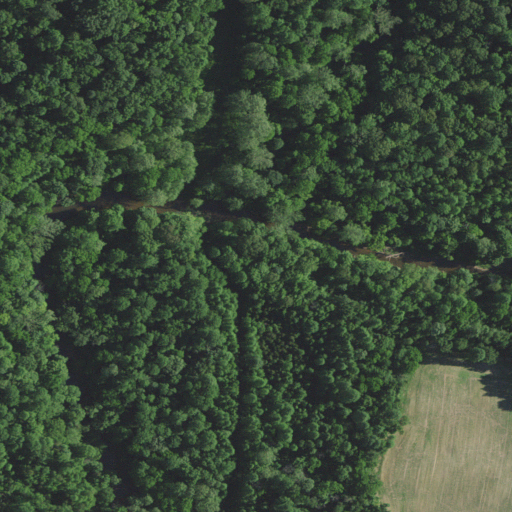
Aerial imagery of valley in Indiana named Hungry Hollow containing deciduous forest, open development, cultivated crops, mixed forest, and woody wetlands